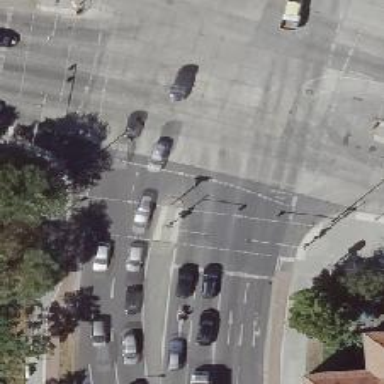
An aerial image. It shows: Road crossing with traffic signals.